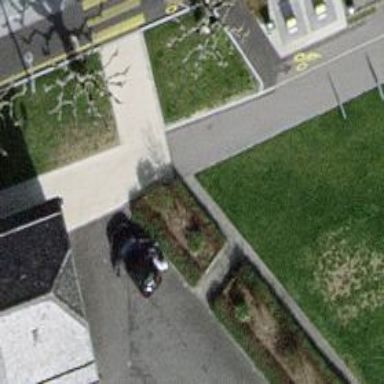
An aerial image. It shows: Asphalt sidewalk.